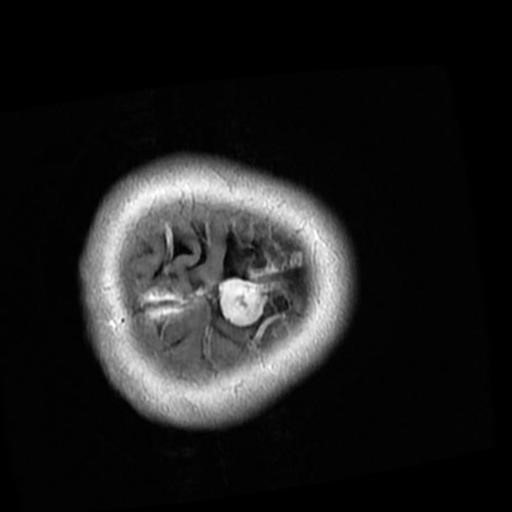
Label: brain_menin